Question: Here is my config:
- Mac 10.9
- Firefox 28-29
My iframe containing the Vimeo video stays black and displays this error message:
< This video can't be played with your current setup. >
It works fine in all the other browsers.

'''
Markup iframe:
<iframe src="//player.vimeo.com/video/83913899?title=0&amp;byline=0&amp;portrait=0&amp;color=111" width="960" height="540" frameborder="0" allowfullscreen="0" kwframeid="1"></iframe>
'''
Link to page:
<URL>
PS : A friend told me it works fine for Firefox 29, Mac OS X 10.6.
So it looks like it is an OSX problem.
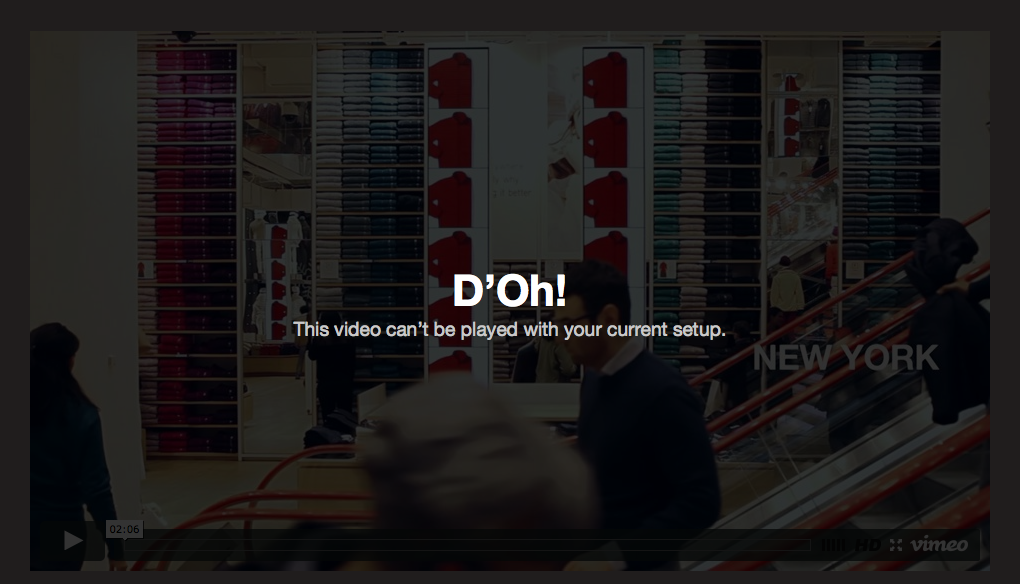
Answer: VIMEO support answered :
> You need to have flash installed to watch Vimeo videos in Firefox on
OS X because they don't support h.264 playback.
Ah hum yes ok I just reinstalled my Mac a few days ago thats why...
But could they make their message more precise no?
Instead of a silly joke and
> This video cannot be played with the current setup
I would have prefer
> This video needs flash player installed to be played
Agree VIMEO team?
Thx.